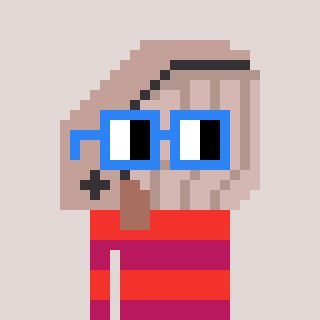
a pixel art character with square blue glasses, a whale-shaped head and a darkpink-colored body on a warm background